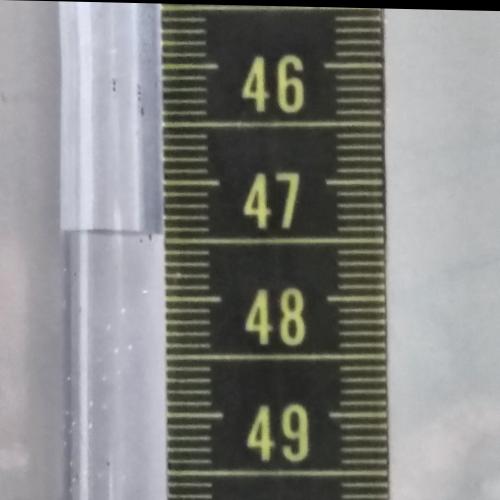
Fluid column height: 47.5 cm